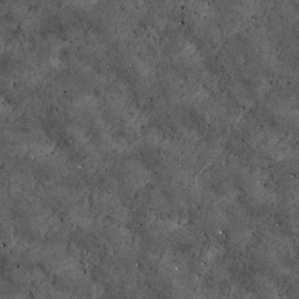
Label: non_frost